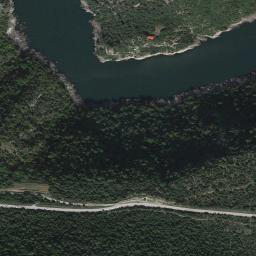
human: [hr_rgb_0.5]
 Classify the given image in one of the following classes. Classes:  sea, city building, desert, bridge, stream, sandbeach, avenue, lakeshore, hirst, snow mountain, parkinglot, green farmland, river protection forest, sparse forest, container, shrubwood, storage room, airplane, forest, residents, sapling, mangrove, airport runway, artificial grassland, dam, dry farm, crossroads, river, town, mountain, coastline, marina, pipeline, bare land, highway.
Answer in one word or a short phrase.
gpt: river